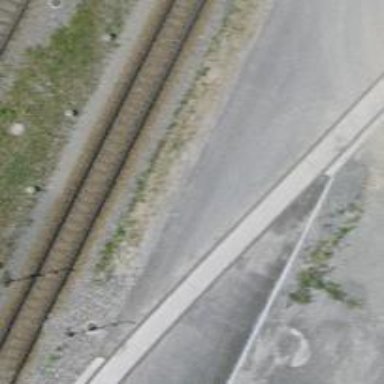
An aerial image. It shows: Single railway spur track.